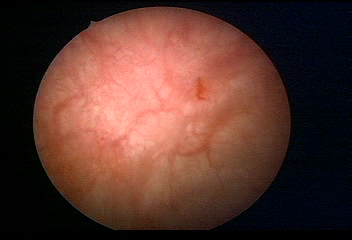
Modality: WLC
Class: Normal mucosa
Bladder cancer association: No